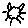
Label: cat